Field crop: maize
Growth stage: 2
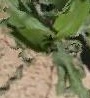
Species: maize